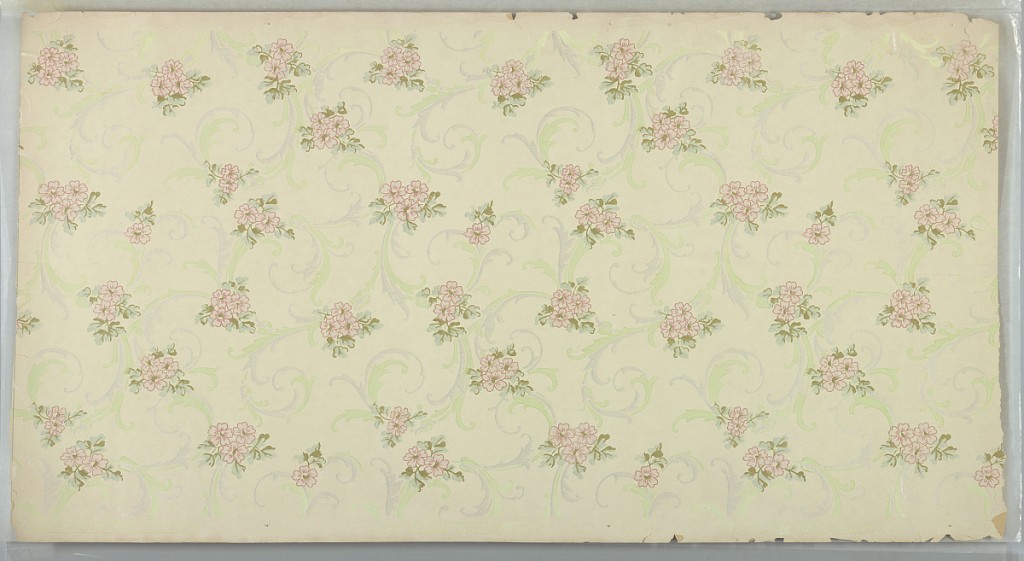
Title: Ceiling paper
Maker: Columbia Wallpaper
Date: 1905–1915
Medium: Machine-printed paper, liquid mica
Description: All-over pattern with clusters of pink flowers and leaves on white and gray scrolls.